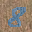
Label: 8